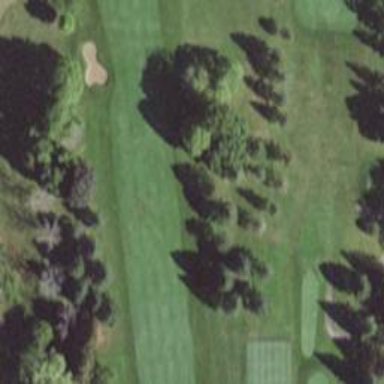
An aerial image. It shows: Golf fairway surrounded by grass.